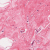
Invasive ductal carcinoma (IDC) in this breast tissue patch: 0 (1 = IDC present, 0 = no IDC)